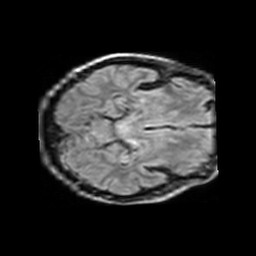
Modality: FLAIR
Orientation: axial
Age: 52
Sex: female
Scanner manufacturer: philips
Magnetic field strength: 1.5 T
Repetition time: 11 s
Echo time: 0.14 s